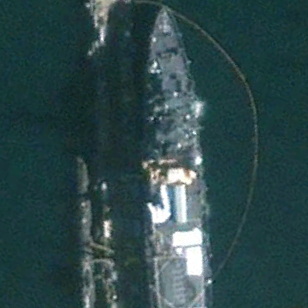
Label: combat